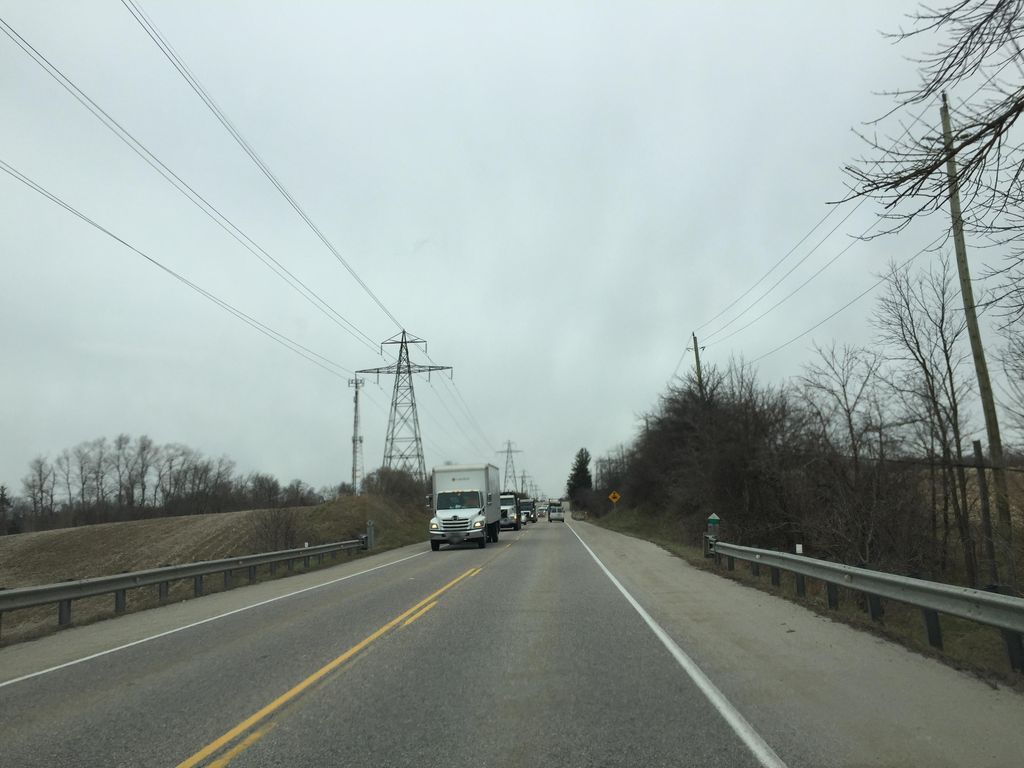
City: kitchener-waterloo